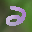
Label: 2